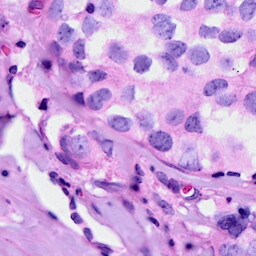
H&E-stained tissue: Breast